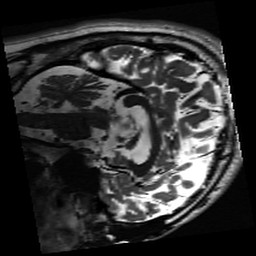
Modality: inplaneT2
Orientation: sagittal